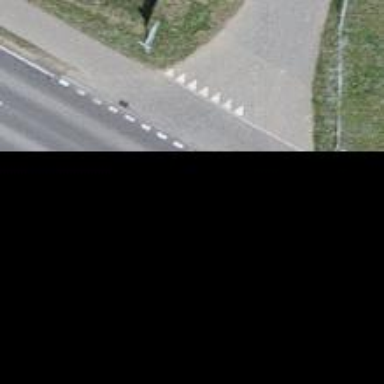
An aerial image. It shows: Unmarked crossing on the road.